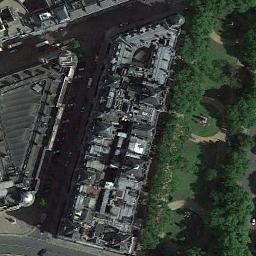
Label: palace